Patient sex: M
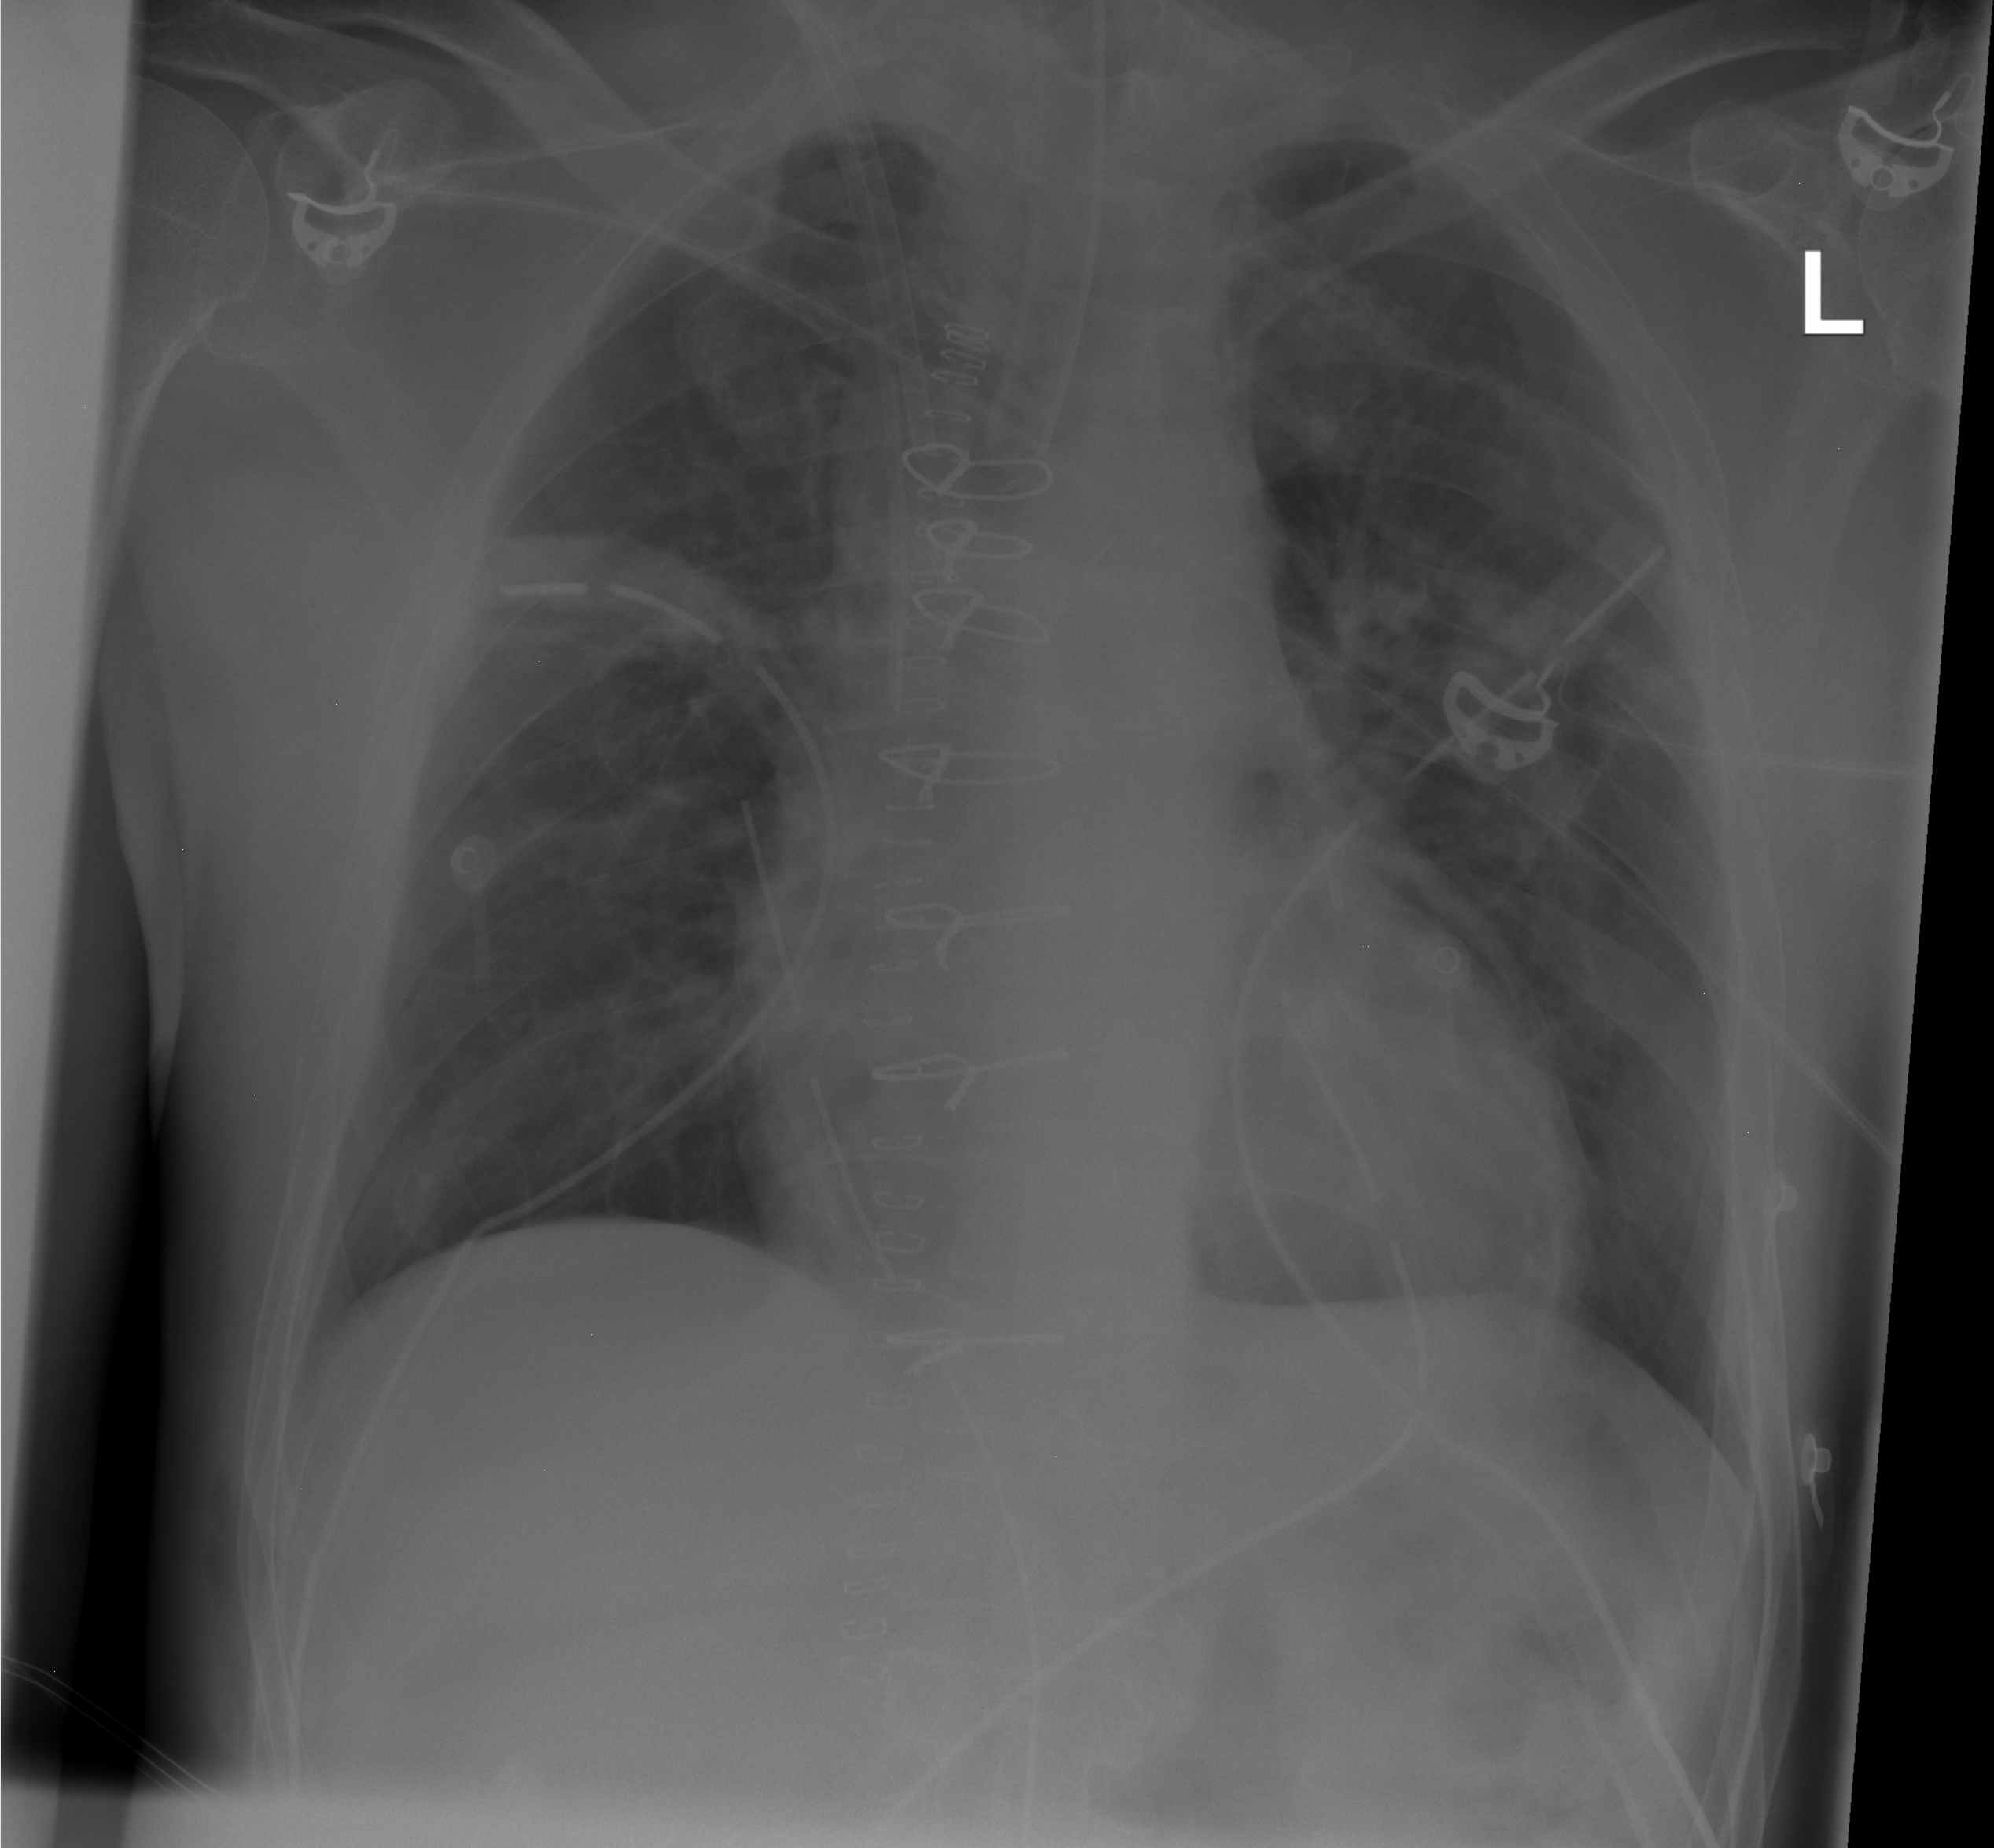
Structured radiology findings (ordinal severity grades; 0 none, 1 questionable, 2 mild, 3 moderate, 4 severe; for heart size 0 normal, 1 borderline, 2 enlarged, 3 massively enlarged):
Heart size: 0
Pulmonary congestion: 1
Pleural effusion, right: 0
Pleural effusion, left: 0
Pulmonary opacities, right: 0
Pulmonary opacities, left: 0
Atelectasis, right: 0
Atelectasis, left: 2